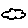
Label: cloud